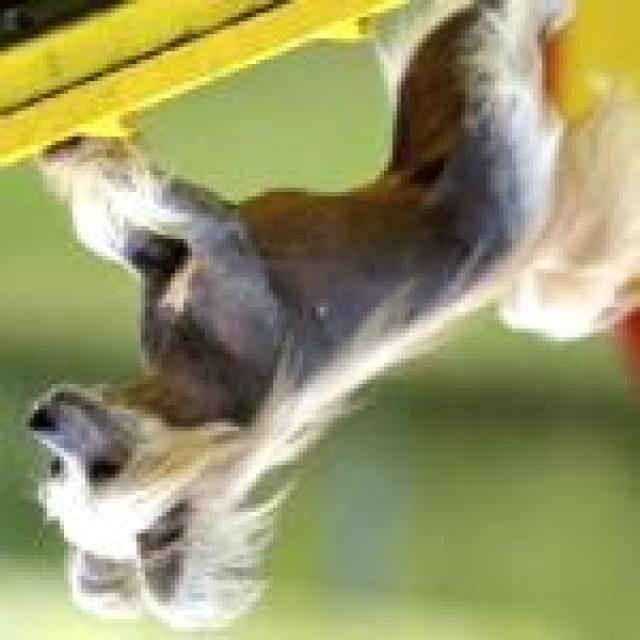
Healthy canine skin — no visible lesions, inflammation, or abnormalities. The skin and coat appear normal.